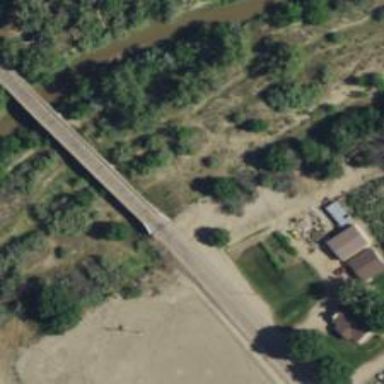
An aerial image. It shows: Unclassified road on bridge.